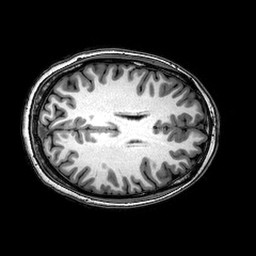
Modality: T1w
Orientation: axial
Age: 20
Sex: female
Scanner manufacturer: philips
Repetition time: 0.008109 s
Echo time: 0.00373 s